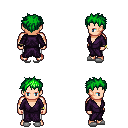
a pixel art fantasy rpg character, male body template, human, light skin, purple robe, white pants, green bedhead hairstyle, bracelets, white slippers, four views (front, back, left, right), 2x2 character sprite sheet, small pixel art, hard edges, no anti-aliasing